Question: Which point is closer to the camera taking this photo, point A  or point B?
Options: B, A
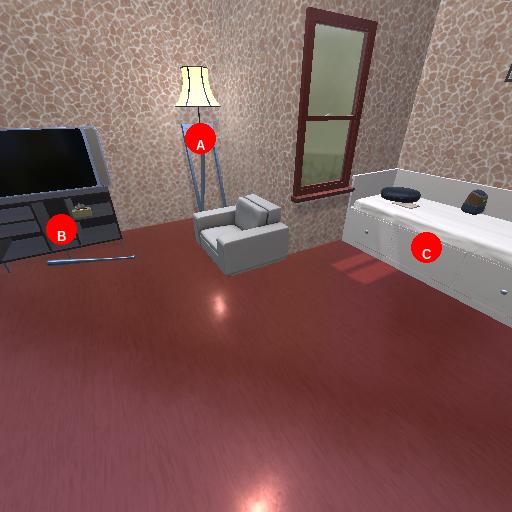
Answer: B